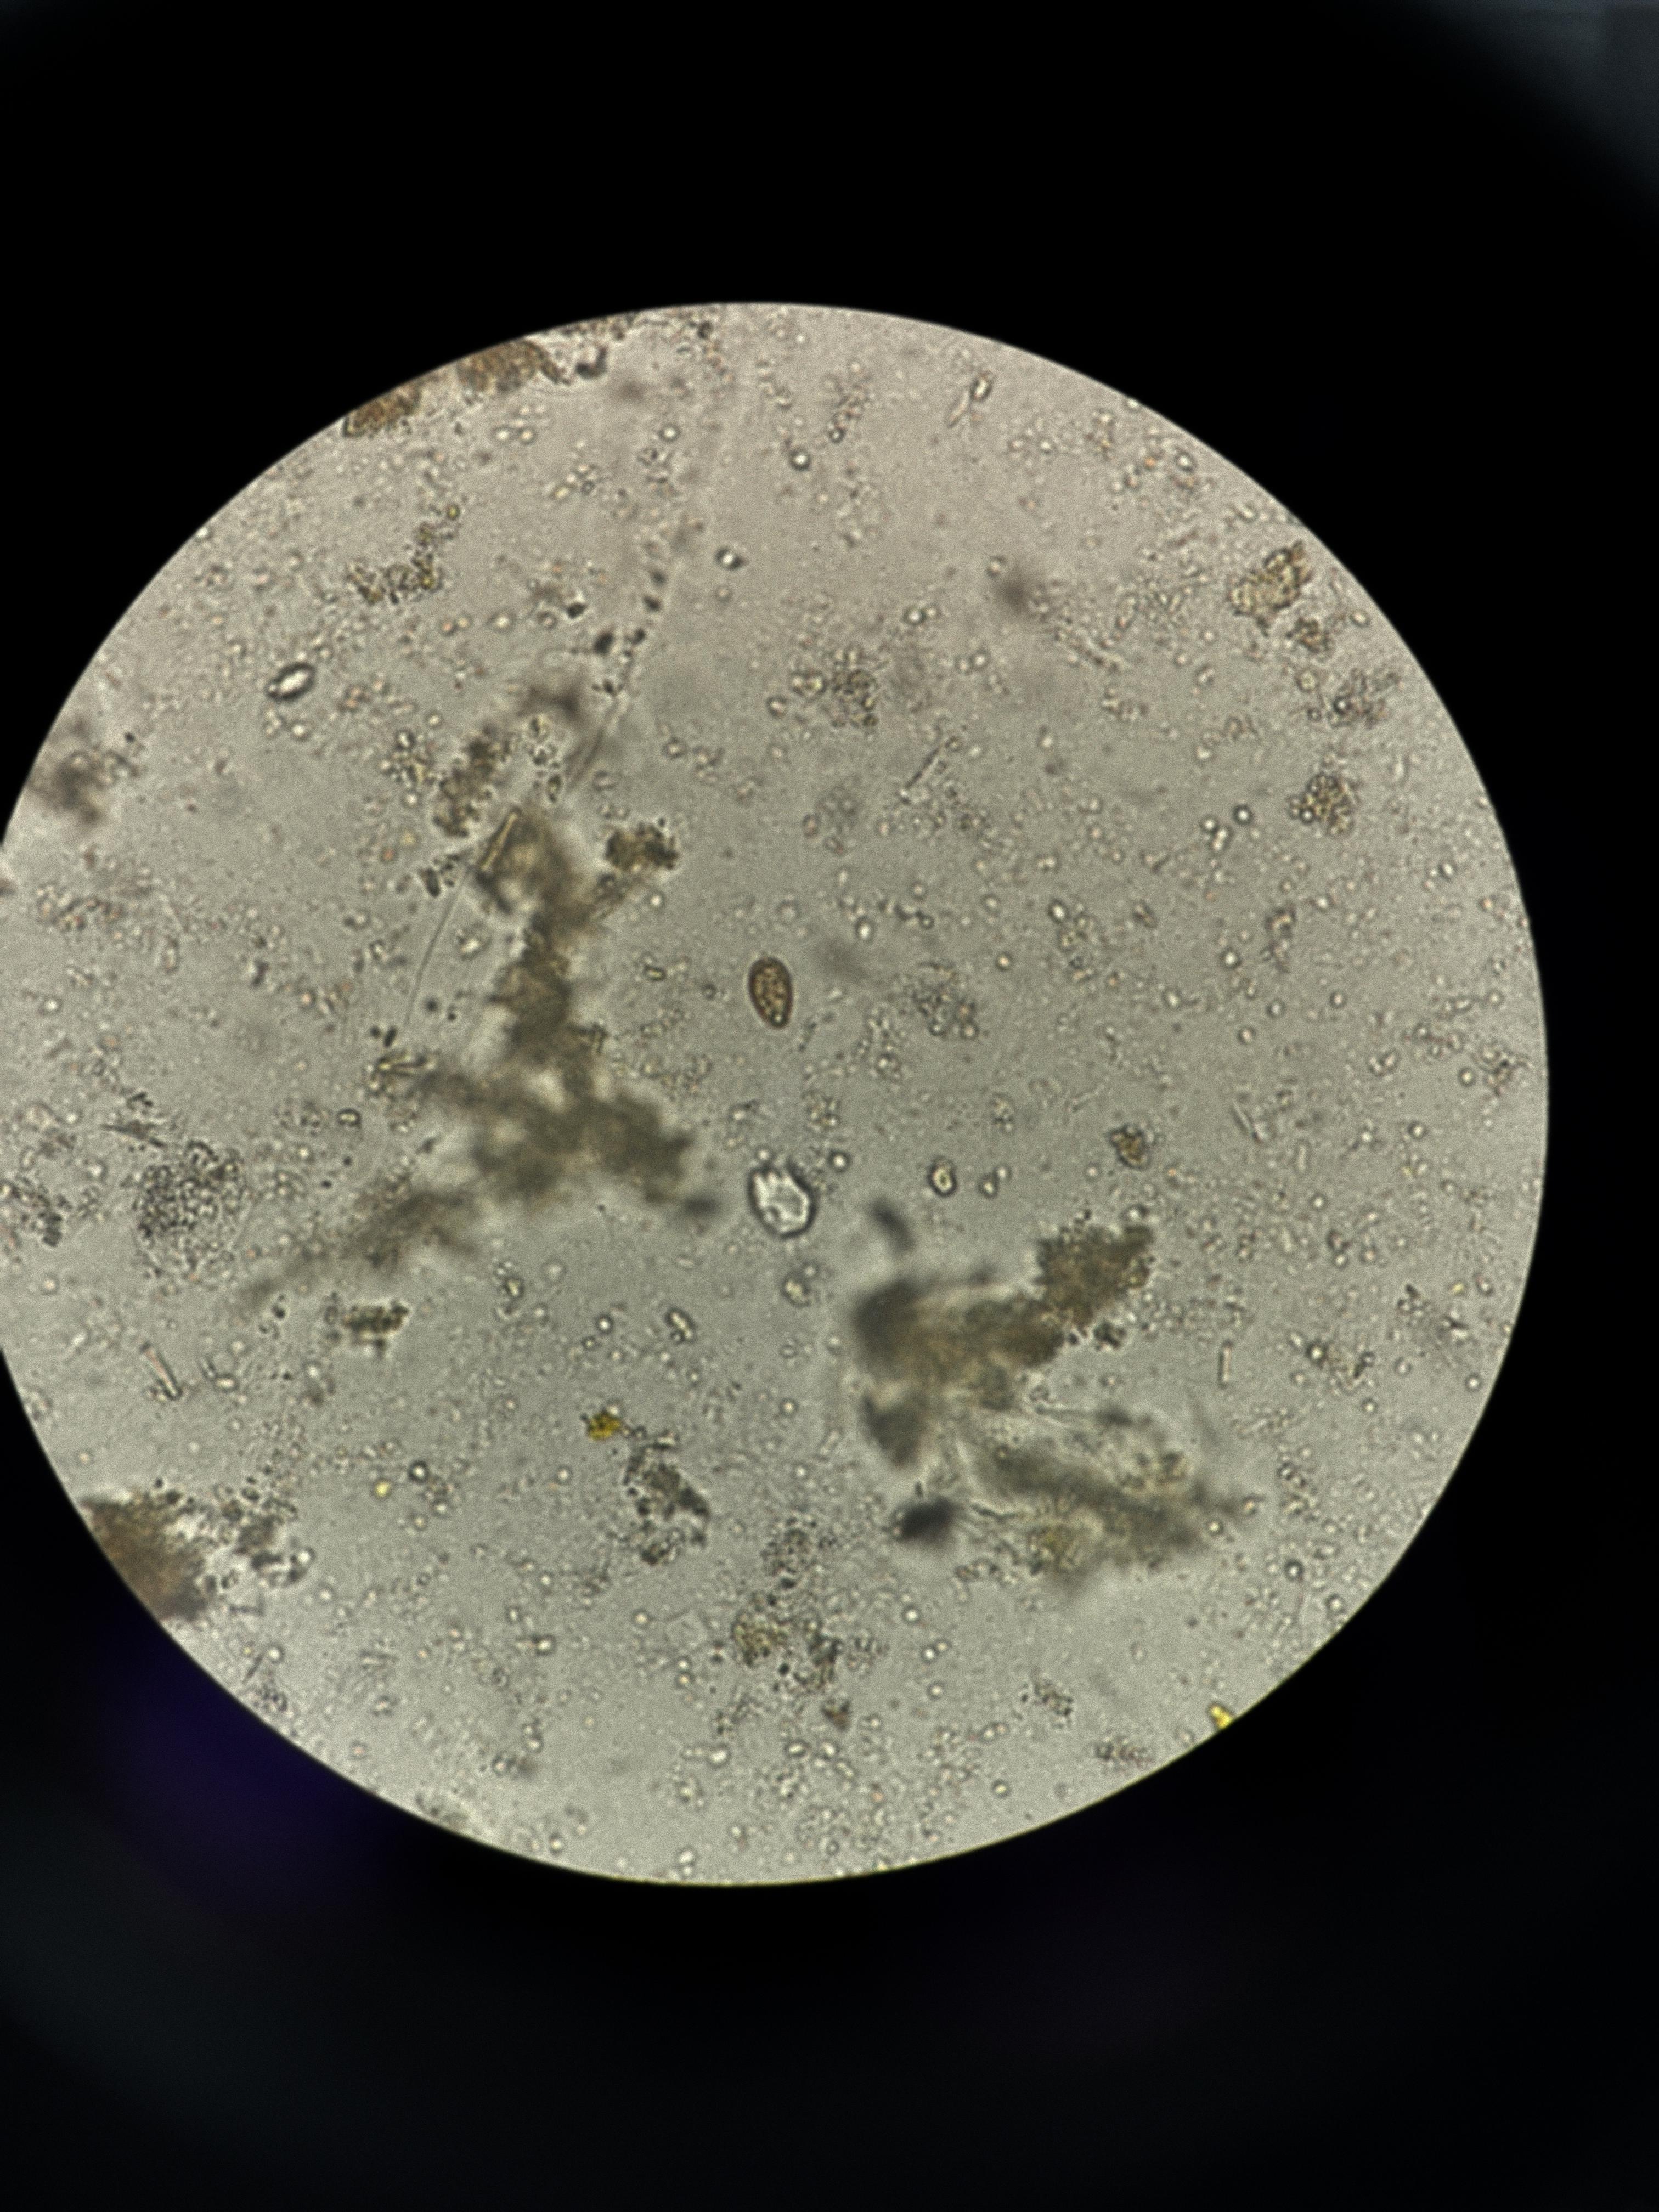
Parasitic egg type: Opisthorchis viverrine